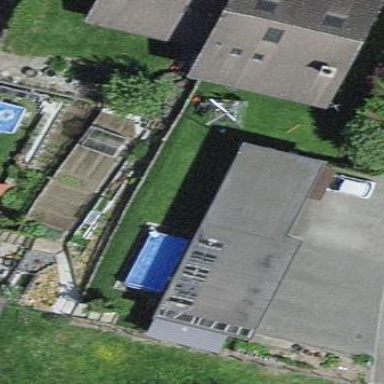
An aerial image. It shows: Group of garages.